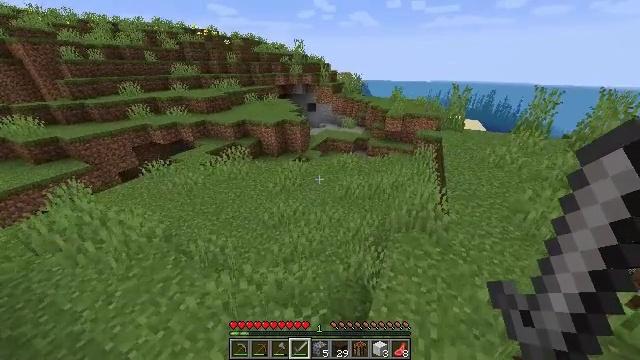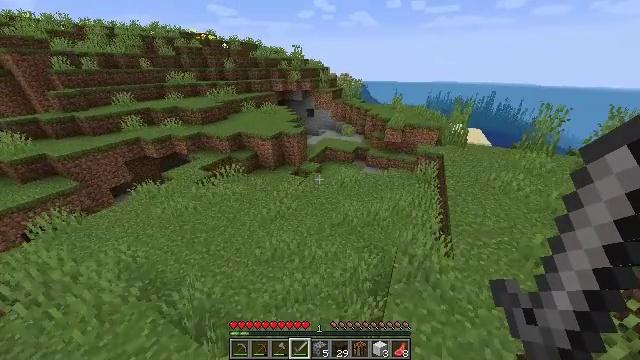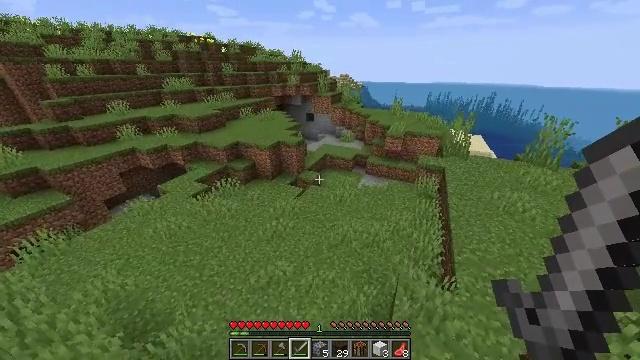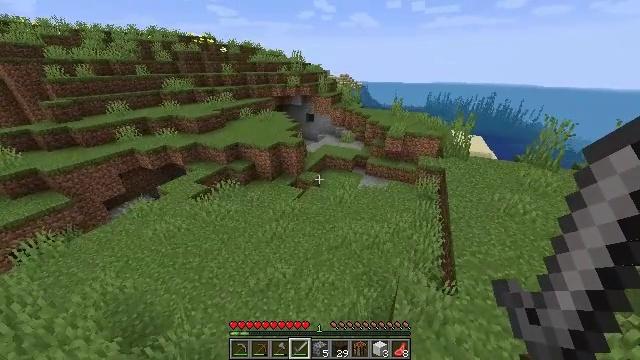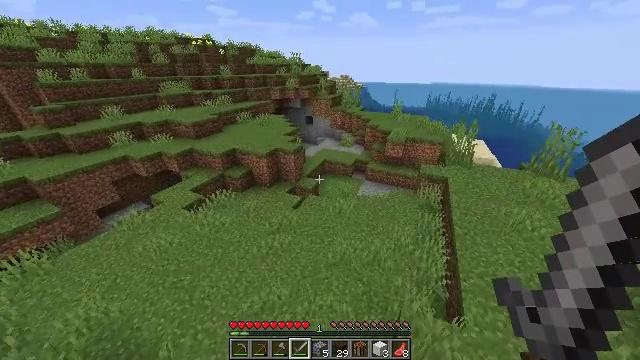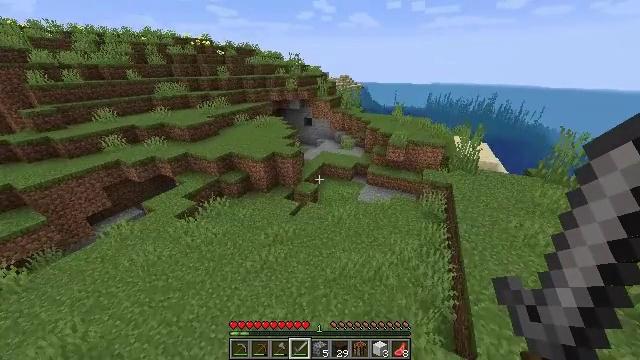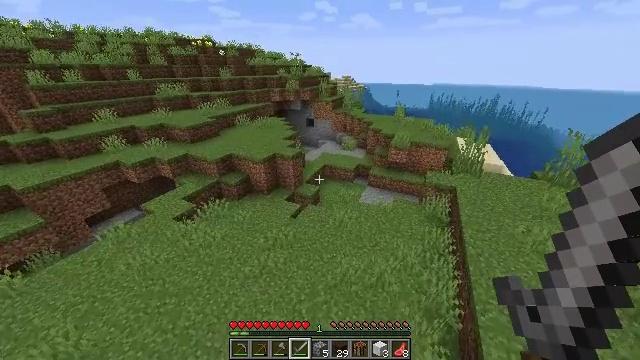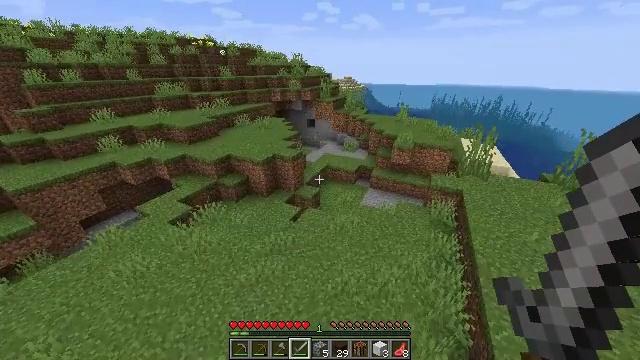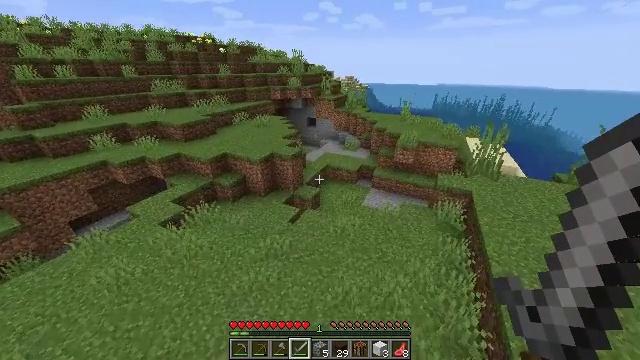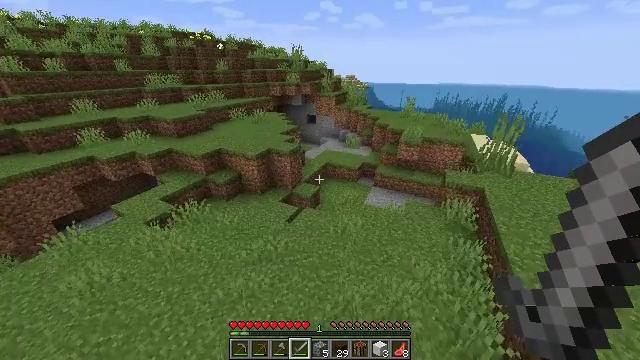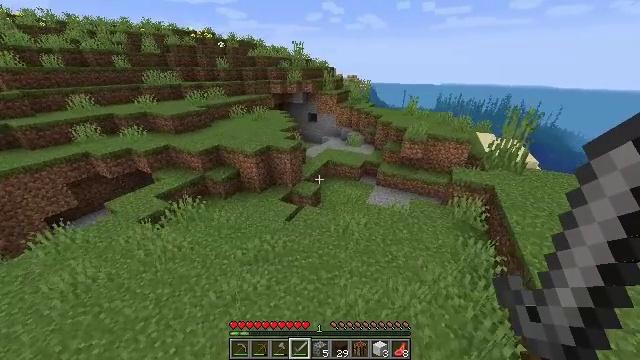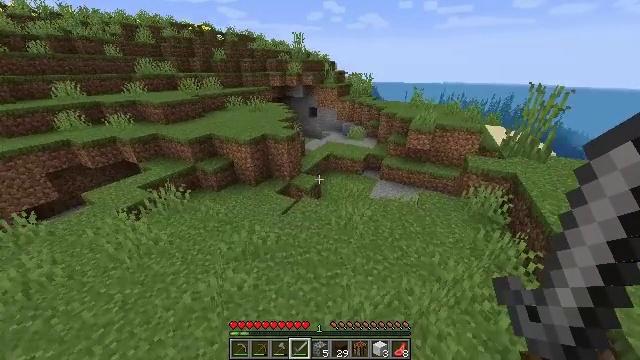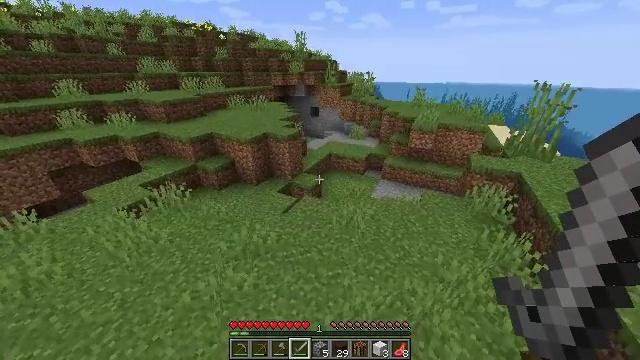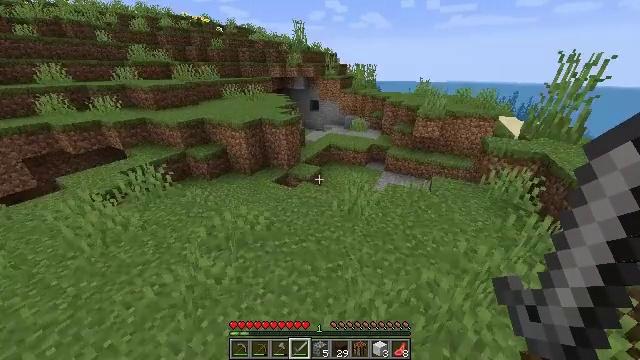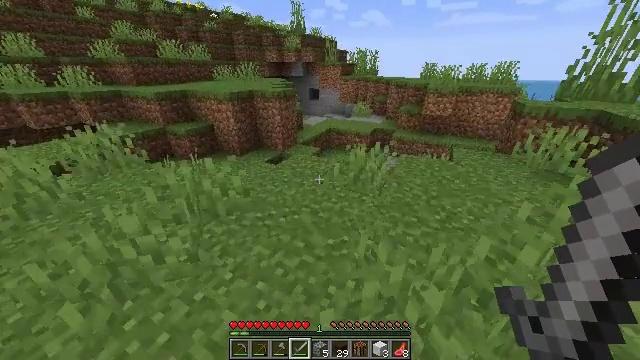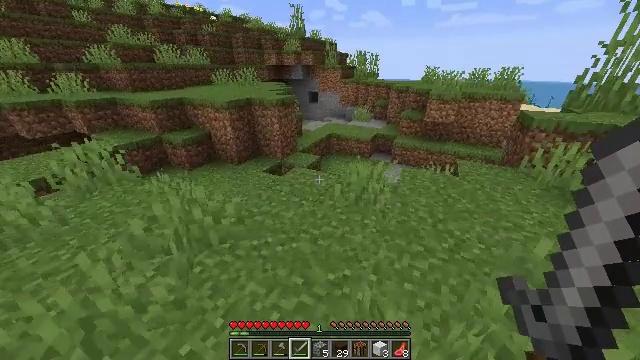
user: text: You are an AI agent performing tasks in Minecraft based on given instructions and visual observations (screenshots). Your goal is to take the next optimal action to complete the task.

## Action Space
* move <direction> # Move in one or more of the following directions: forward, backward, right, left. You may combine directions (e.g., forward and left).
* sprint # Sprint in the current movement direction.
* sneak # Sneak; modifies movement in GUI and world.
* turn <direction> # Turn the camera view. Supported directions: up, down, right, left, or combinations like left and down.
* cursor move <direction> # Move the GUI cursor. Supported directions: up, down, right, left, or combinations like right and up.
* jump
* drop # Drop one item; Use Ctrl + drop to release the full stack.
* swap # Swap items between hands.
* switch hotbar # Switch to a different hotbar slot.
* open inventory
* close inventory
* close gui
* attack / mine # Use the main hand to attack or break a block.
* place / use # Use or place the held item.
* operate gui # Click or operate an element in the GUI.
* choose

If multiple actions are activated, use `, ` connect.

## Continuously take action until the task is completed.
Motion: motion action
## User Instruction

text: Attack the ground to gather sand.
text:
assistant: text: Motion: move forward, sprint, jump
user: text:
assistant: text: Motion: move forward, sprint, jump
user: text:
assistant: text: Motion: move forward, sprint, jump
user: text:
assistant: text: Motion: move forward, sprint, jump
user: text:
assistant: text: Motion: move forward, sprint, jump
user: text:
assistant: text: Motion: move forward, sprint, jump
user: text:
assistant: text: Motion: move forward, sprint, jump
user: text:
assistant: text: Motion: move forward, sprint, jump
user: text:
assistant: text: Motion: move forward, sprint, jump
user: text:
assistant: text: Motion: move forward, sprint, jump
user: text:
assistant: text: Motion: move forward, sprint, jump
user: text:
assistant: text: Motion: move forward, sprint, jump
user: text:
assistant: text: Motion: move forward, sprint, jump
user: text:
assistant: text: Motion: move forward, sprint, jump
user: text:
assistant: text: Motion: move forward, sprint, jump
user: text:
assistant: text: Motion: move forward, sprint, turn right, jump
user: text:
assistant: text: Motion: move forward, sprint, turn right and down, jump
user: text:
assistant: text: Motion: move forward, sprint, turn right and down, jump
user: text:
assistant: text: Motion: move forward, sprint, jump
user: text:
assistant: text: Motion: move forward, sprint, jump
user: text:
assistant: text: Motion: move forward, sprint, jump
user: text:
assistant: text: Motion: move forward, sprint, jump
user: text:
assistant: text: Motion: move forward, sprint, jump
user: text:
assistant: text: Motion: move forward, sprint, jump
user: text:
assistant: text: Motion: move forward, sprint, turn down, jump
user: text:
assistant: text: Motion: move forward, sprint, turn left and down, jump
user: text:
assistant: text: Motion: move forward, sprint, turn left, jump
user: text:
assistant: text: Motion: move forward, sprint, turn left, jump
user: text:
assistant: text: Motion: move forward, sprint, turn left, jump
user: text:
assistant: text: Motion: move forward, sprint, turn left, jump